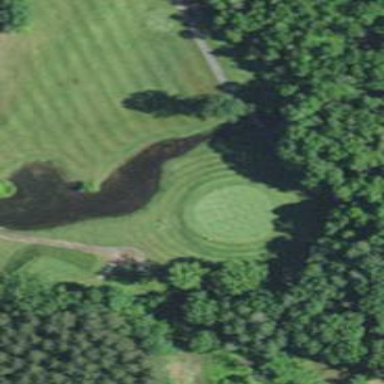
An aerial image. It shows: Water hazard on golf course. The hazard is natural water feature.